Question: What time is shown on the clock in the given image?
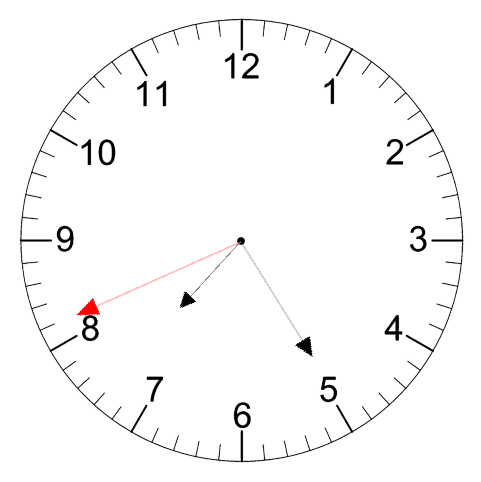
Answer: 07:24:41